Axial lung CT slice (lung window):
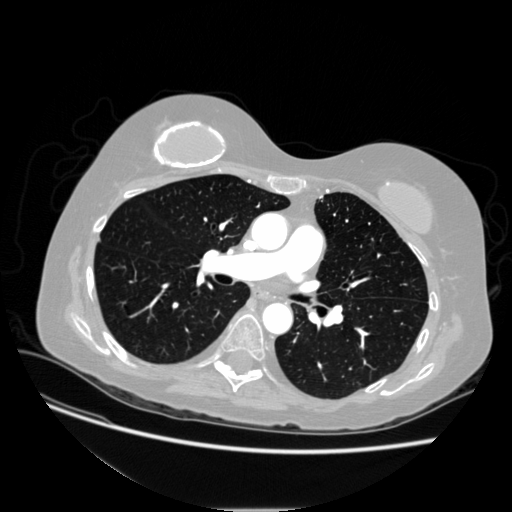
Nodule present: no